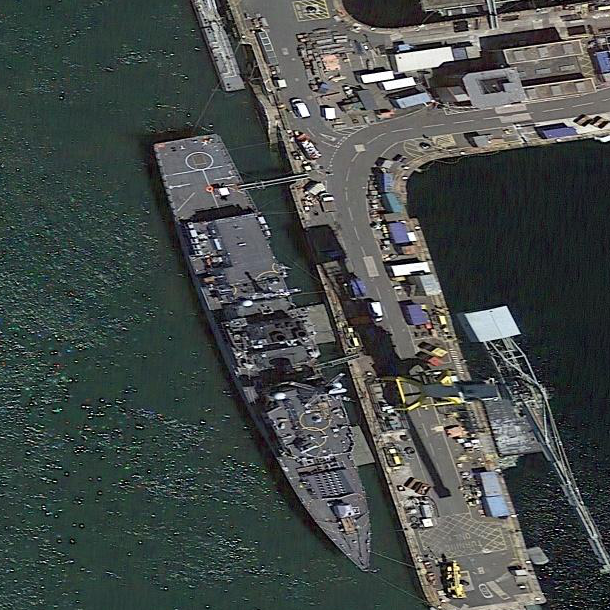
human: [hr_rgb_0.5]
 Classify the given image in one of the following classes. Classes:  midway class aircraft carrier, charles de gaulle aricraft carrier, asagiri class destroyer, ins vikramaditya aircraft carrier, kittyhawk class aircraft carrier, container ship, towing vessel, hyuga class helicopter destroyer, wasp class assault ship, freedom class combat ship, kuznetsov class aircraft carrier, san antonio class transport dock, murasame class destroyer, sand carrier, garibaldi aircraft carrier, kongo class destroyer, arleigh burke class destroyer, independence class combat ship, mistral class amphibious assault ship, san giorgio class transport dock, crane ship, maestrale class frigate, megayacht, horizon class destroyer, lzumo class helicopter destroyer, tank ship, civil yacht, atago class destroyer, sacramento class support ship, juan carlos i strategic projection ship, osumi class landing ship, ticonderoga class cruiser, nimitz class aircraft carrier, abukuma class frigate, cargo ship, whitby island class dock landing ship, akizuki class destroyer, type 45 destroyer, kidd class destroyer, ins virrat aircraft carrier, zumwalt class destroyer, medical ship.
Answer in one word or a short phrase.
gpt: Type 45 destroyer